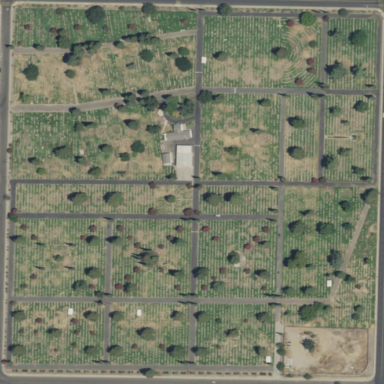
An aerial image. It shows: Cemetery.